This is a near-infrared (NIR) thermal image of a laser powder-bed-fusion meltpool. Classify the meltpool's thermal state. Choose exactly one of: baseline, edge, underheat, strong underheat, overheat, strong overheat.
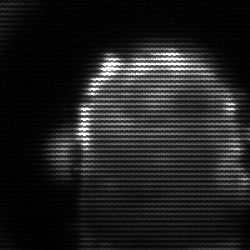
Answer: baseline